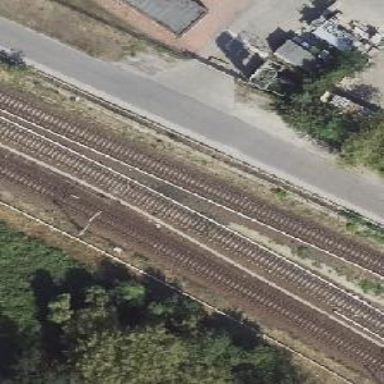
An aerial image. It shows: Railway signal.